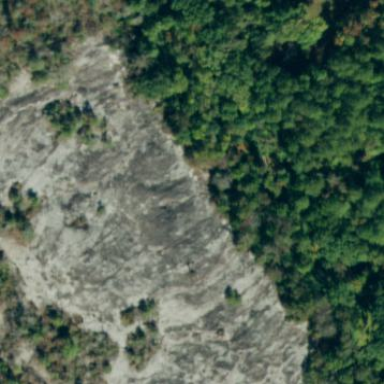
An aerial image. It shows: Natural scree.